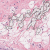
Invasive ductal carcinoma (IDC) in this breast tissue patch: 0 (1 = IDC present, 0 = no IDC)